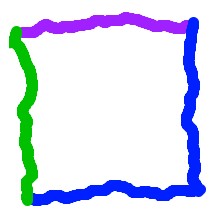
Shape: square